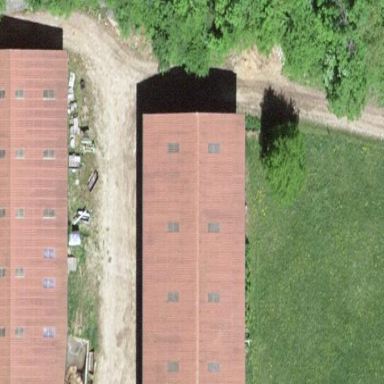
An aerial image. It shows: Farm auxiliary building.